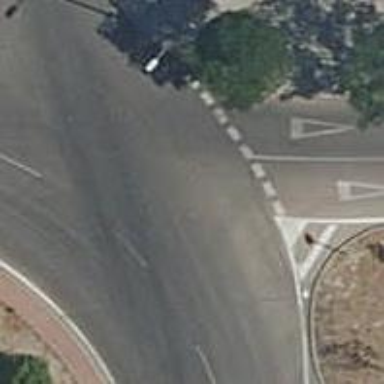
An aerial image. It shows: Road with "give way" sign.